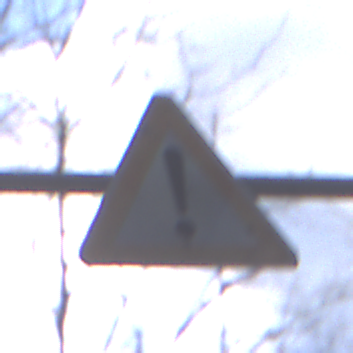
Verkehrszeichen: Gefahrenstelle
Umgebung: Outdoor, Nature
Tageszeit: MorningAfternoon
Wetter: PartlyCloudy
Licht: Natural
Jahreszeit: NotSpecified
Kontrast: LowContrast